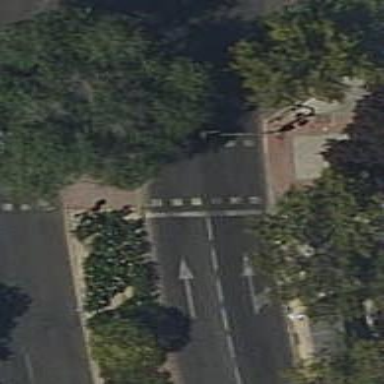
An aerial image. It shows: Asphalt footway with marked crossing equipped with traffic signals.